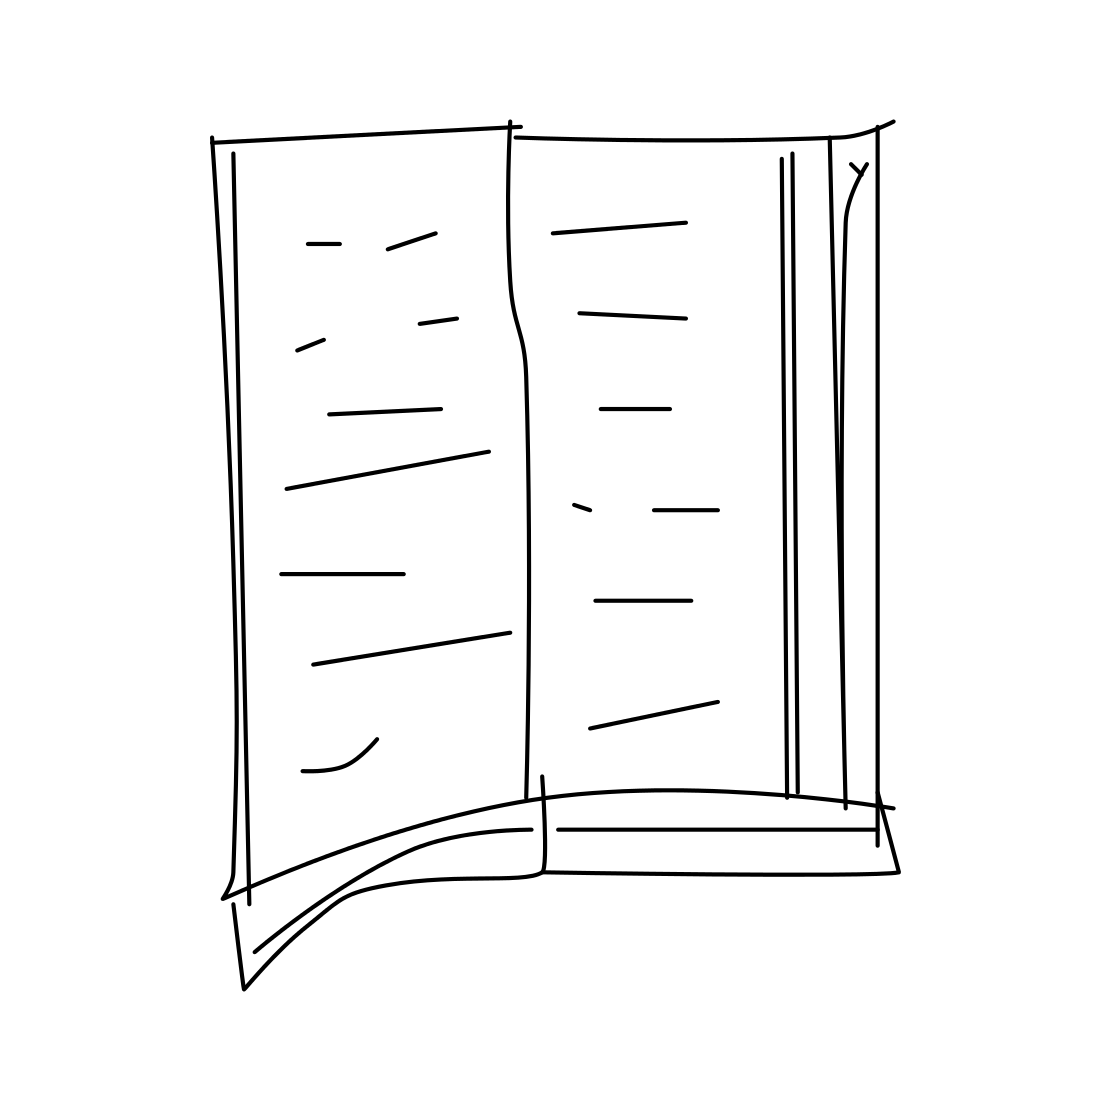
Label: book